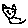
Label: cat